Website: walmart
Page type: cart
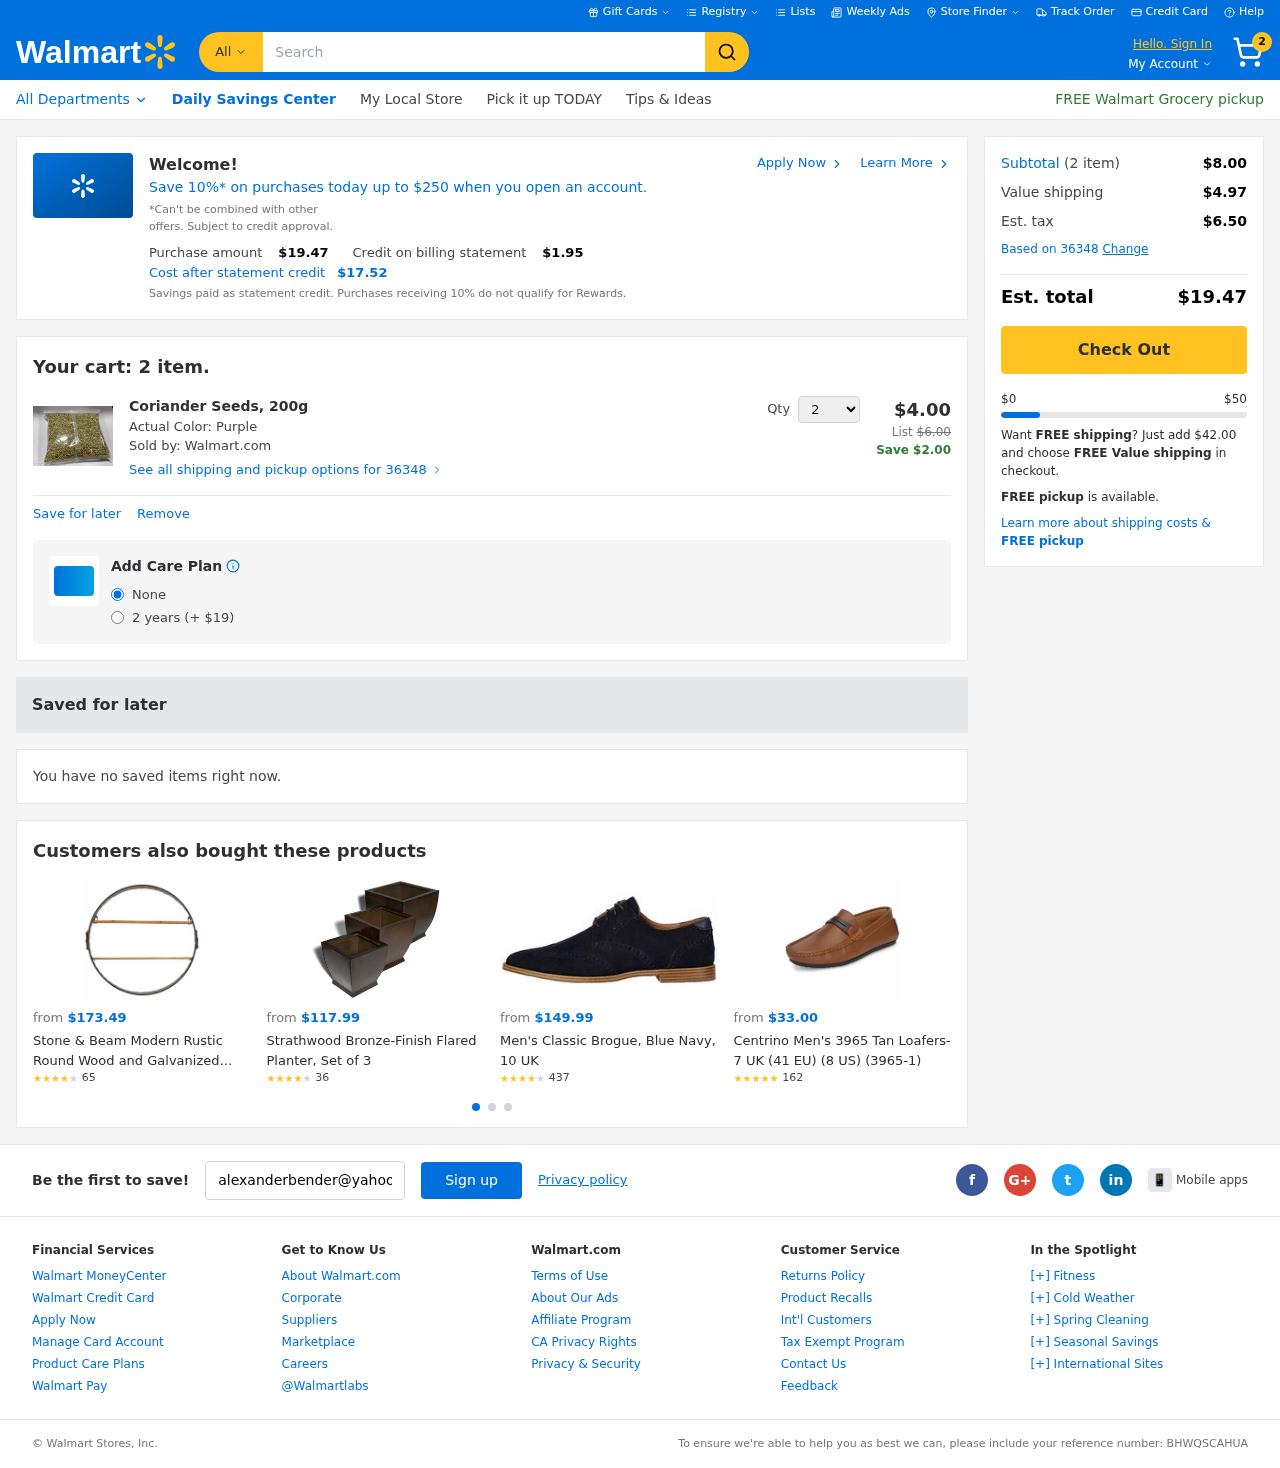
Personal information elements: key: PII_EMAIL
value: alexanderbender@yahoo.com
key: PII_POSTCODE
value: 36348
Product elements: key: PRODUCT1_NAME
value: Coriander Seeds, 200g
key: PRODUCT1_PRICE
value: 4
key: PRODUCT1_QUANTITY
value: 2
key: PRODUCT2_NAME
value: Stone & Beam Modern Rustic Round Wood and Galvanized Metal Wall Shelf Decor, 24 Inch (Renewed)
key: PRODUCT2_NUM_RATINGS
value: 65
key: PRODUCT2_PRICE
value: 173.49
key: PRODUCT2_RATING
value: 4.4
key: PRODUCT3_NAME
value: Strathwood Bronze-Finish Flared Planter, Set of 3
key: PRODUCT3_NUM_RATINGS
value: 36
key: PRODUCT3_PRICE
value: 117.99
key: PRODUCT3_RATING
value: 4.4
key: PRODUCT4_NAME
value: Men's Classic Brogue, Blue Navy, 10 UK
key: PRODUCT4_NUM_RATINGS
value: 437
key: PRODUCT4_PRICE
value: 149.99
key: PRODUCT4_RATING
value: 4.4
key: PRODUCT5_NAME
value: Centrino Men's 3965 Tan Loafers- 7 UK (41 EU) (8 US) (3965-1)
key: PRODUCT5_NUM_RATINGS
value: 162
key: PRODUCT5_PRICE
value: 33
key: PRODUCT5_RATING
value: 4.5
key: PRODUCT1_ORIGINAL_PRICE
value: $6.00
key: PRODUCT1_SAVINGS
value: Save $2.00
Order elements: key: ORDER_NUM_ITEMS
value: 2
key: ORDER_TOTAL
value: $19.47
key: PROMO_TOTAL_AFTER_CREDIT
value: $17.52
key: ORDER_SUBTOTAL
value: $8.00
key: ORDER_SHIPPING_COST
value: $4.97
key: ORDER_TAX
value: $6.50
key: FREE_SHIPPING_REMAINING
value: $42.00
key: ORDER_REFERENCE_NUMBER
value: BHWQSCAHUA
Search elements: key: HEADER_SEARCH
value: Search
Other elements: key: PROMO_CREDIT
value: $1.95